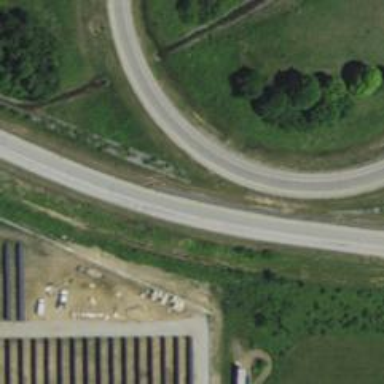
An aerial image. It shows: Onramp at motorway link.